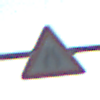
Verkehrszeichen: VerengteFahrbahn
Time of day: SunriseSunset
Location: Outdoor (Nature)
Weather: Clear
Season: NotSpecified
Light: Natural